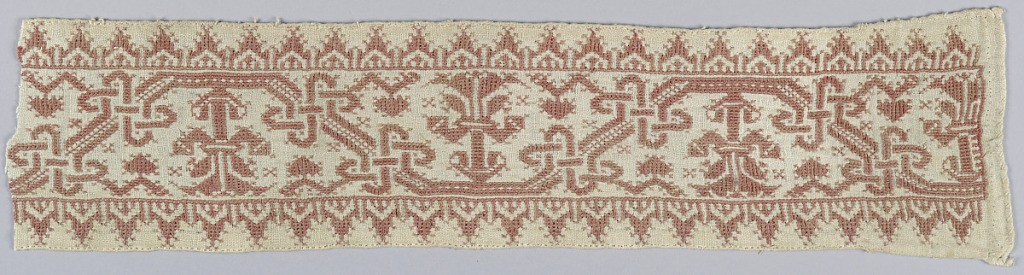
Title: Band
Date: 16th–17th century
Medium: silk on linen Technique: embroidered
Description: Band fragment showing a faded red geometric pattern on linen.